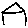
Label: house